Platform: macOS
Application: Arc Browser
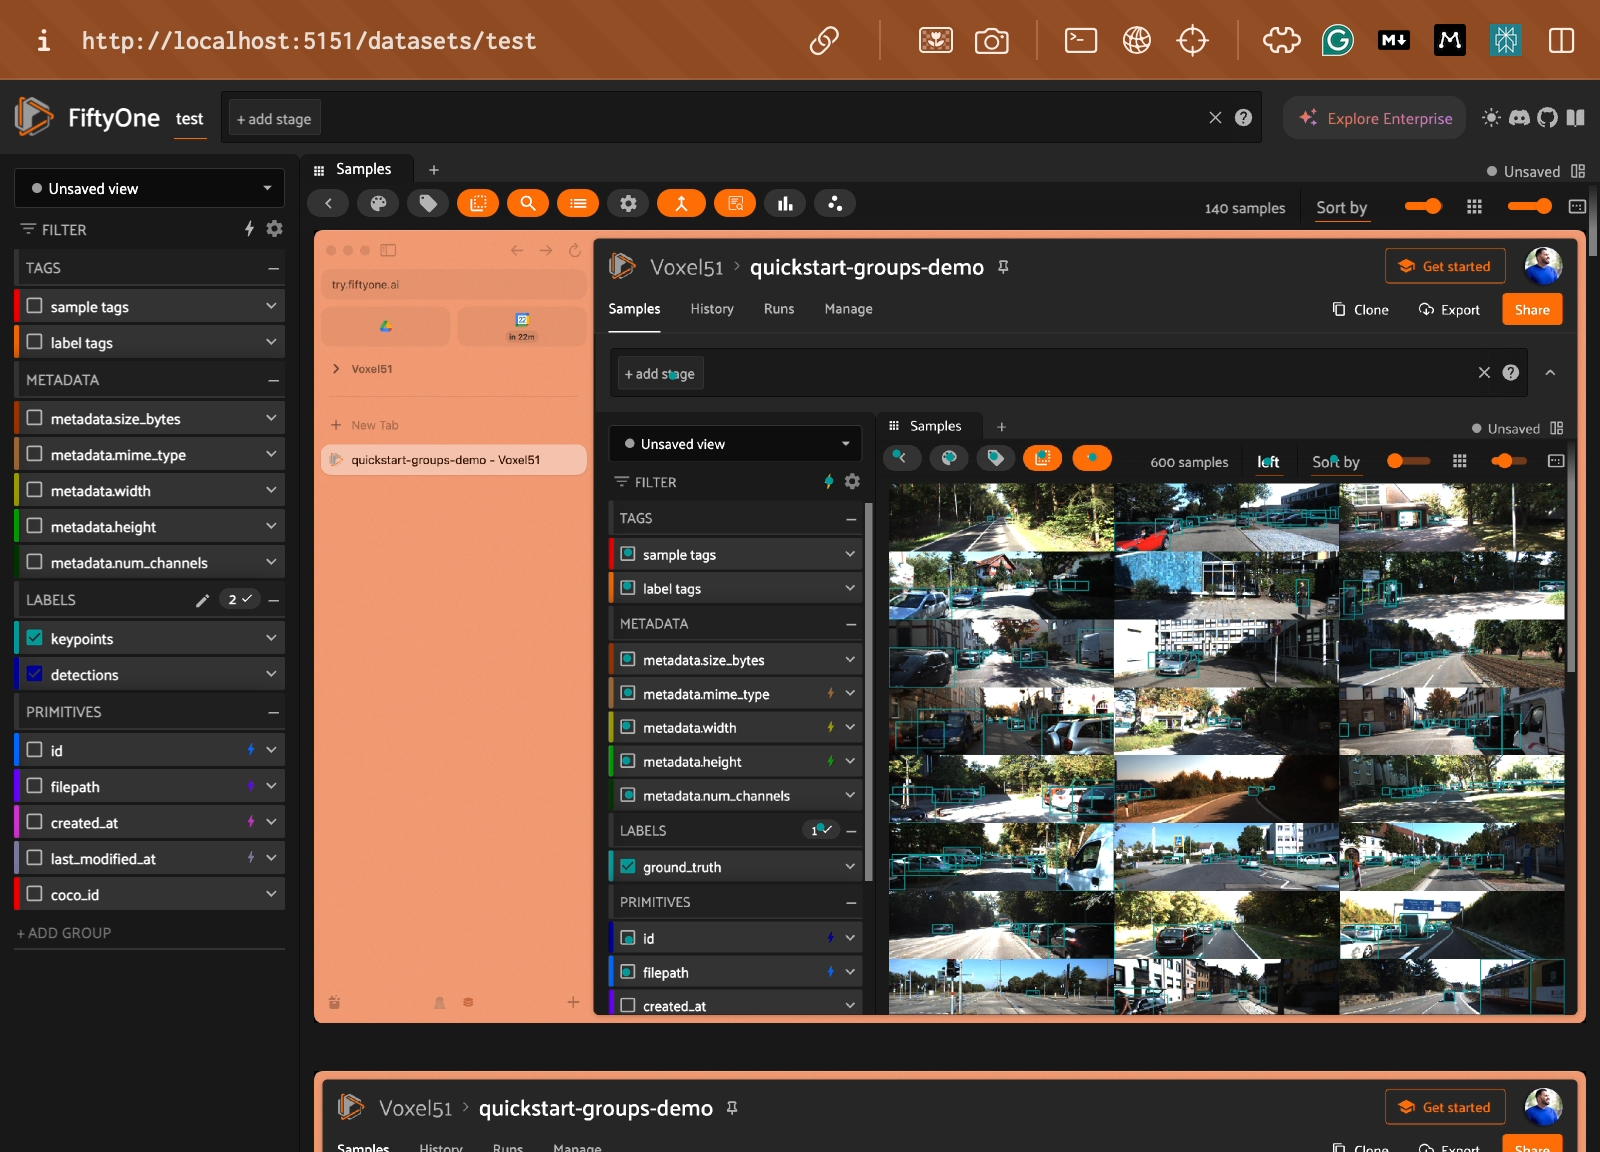
task_description: Locate the sidebar
action_type: hover
element_info: Menu Item
steps_since_start: 1